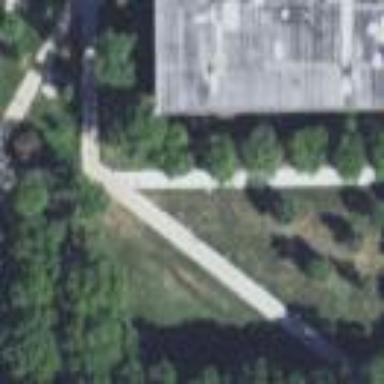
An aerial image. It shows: Pedestrian road.